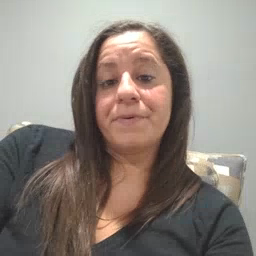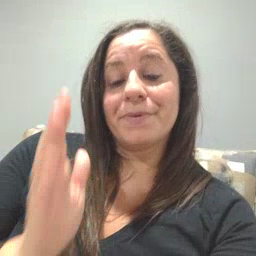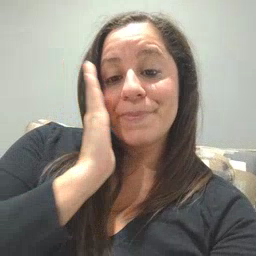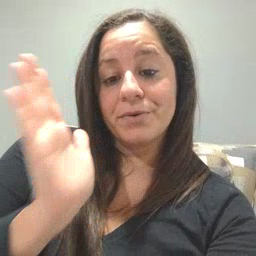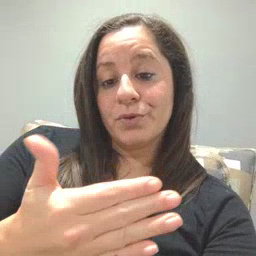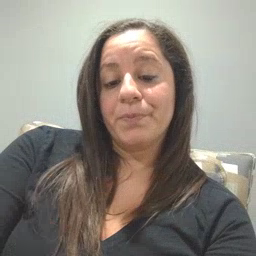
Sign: bedroom